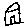
Label: house